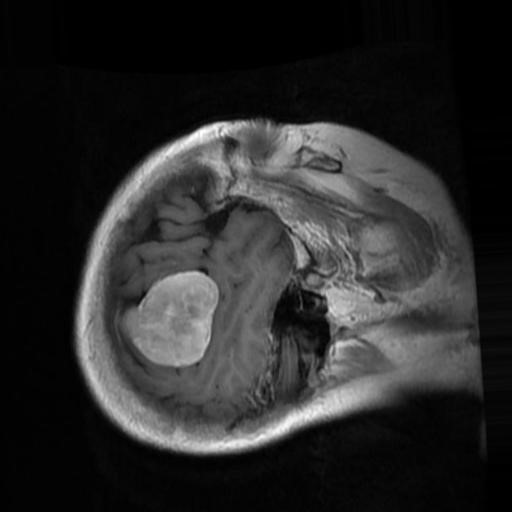
Label: brain_menin